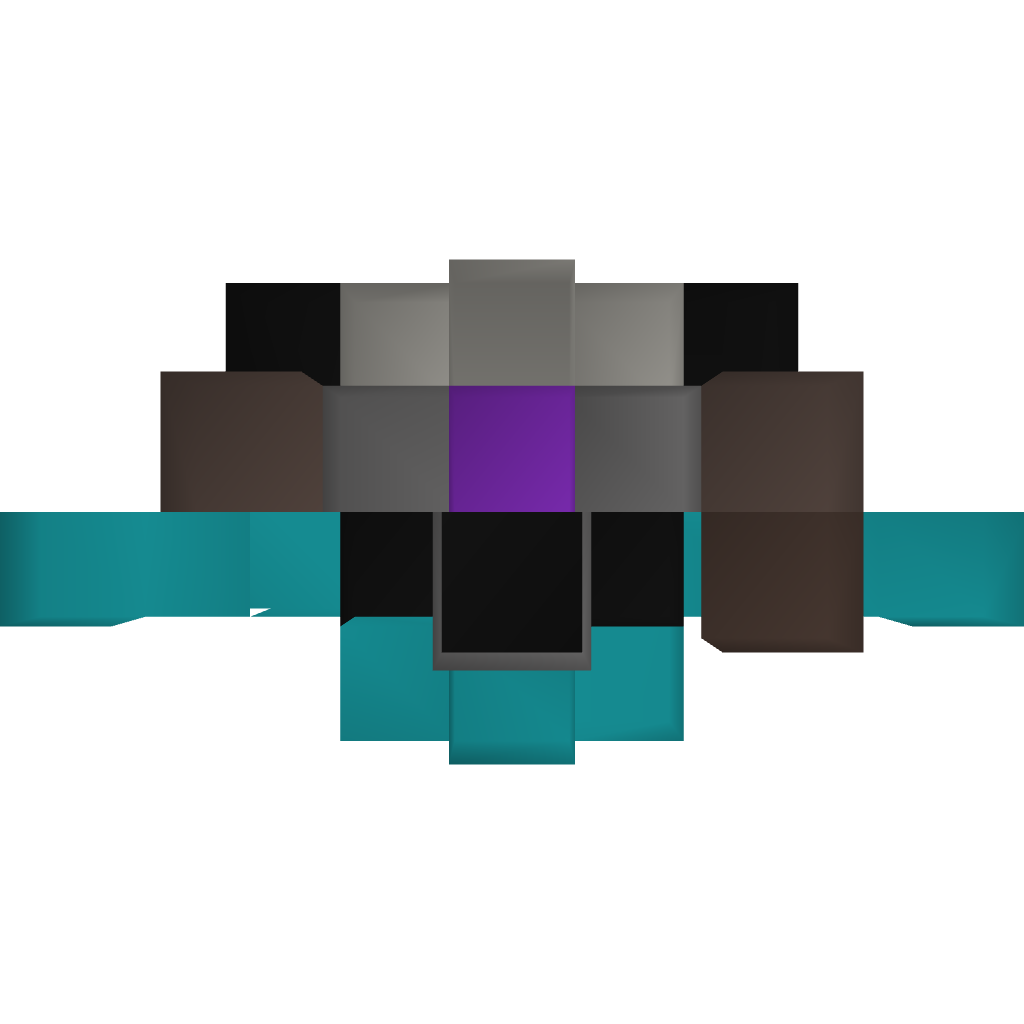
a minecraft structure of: Fighter/Attacker Kn-181 F/A